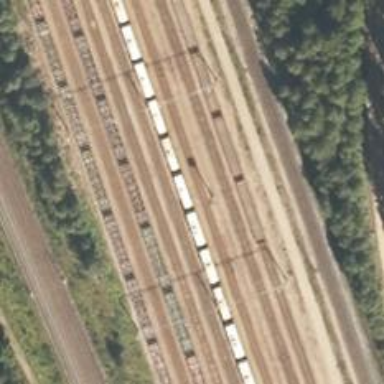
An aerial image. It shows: View of railway yard.